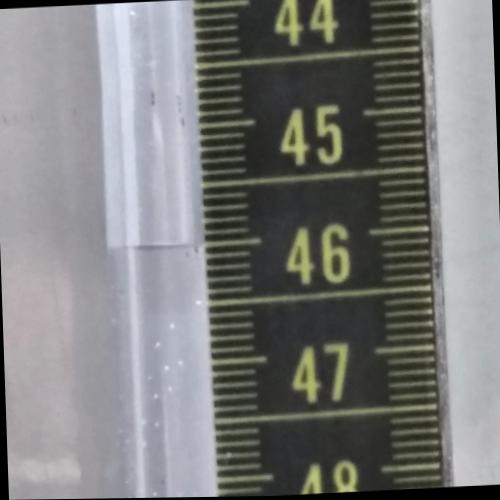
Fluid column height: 46.0 cm